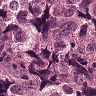
Metastatic tissue present: yes